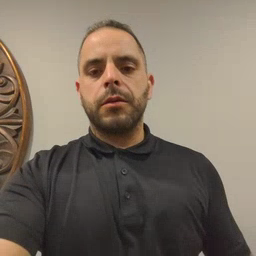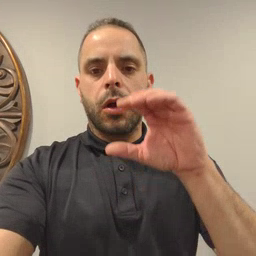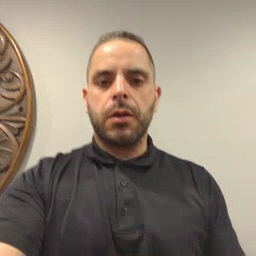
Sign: chocolate